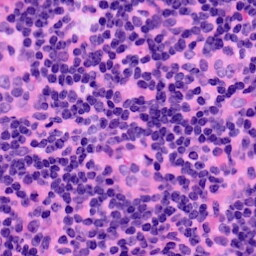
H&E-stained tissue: LymphNode